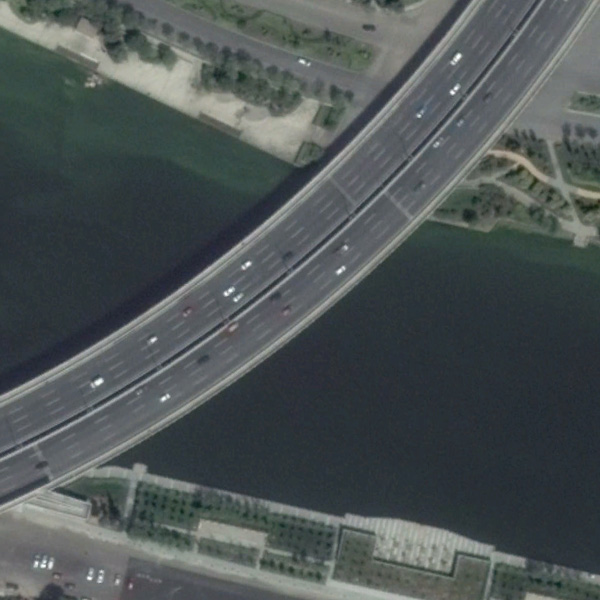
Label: Bridge